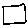
Label: square